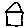
Label: house